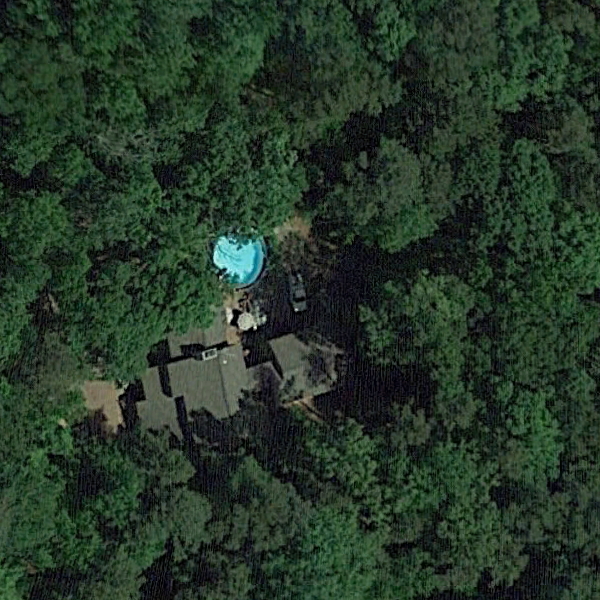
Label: SparseResidential